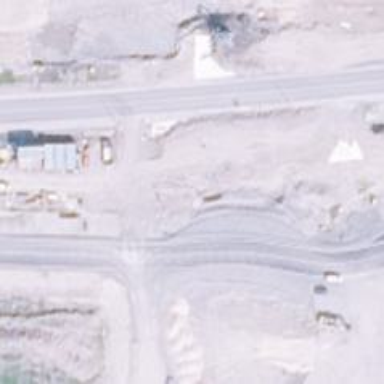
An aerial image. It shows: Asphalt road with primary link designation.